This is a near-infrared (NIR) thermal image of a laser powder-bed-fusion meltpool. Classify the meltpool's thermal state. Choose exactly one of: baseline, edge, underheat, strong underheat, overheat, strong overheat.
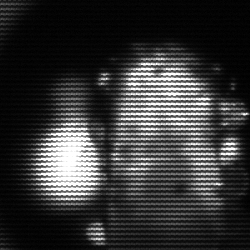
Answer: strong underheat